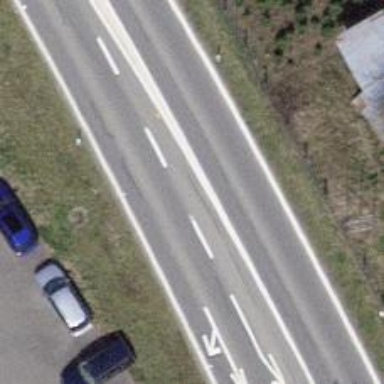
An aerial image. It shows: Secondary road.